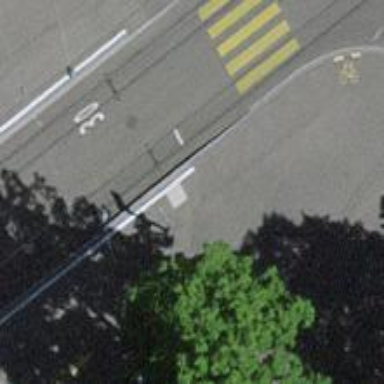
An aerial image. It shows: Tram stop with stop position for public transport.